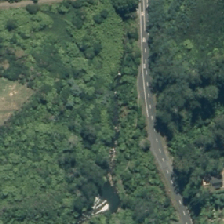
Land cover: manuka_kanuka